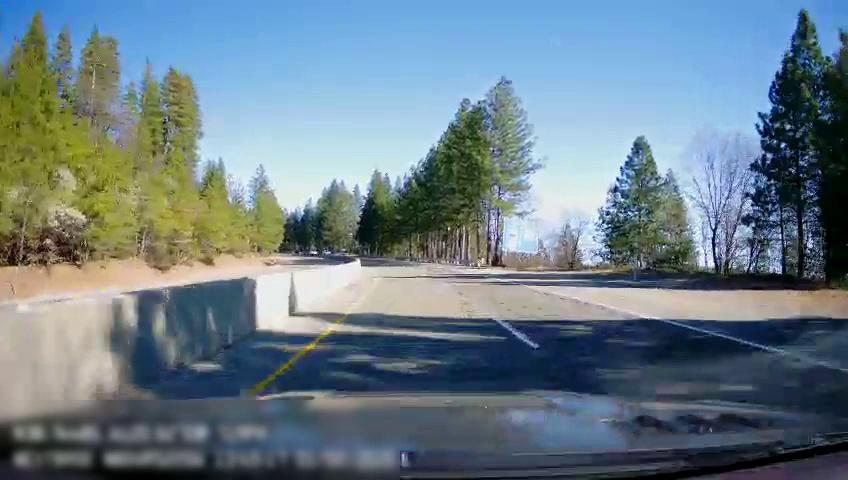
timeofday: Day
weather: Sunny
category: Drivable Space
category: Drivable Space
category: Lanes | Current Lane
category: Lanes | Current Lane
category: Lanes | Alternate Lane